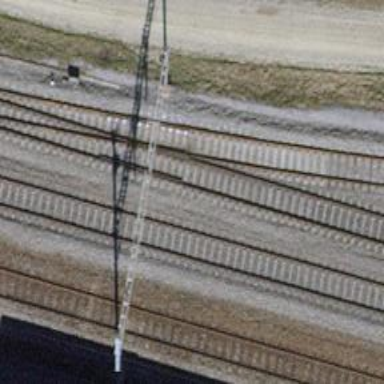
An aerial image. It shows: Single-track electrified railway with contact line.